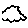
Label: cloud